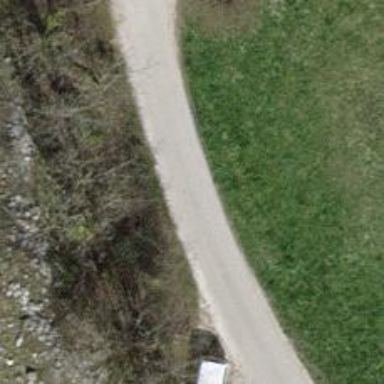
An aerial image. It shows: Unpaved residential road.